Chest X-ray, AP view. Patient: 37 years old, sex F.
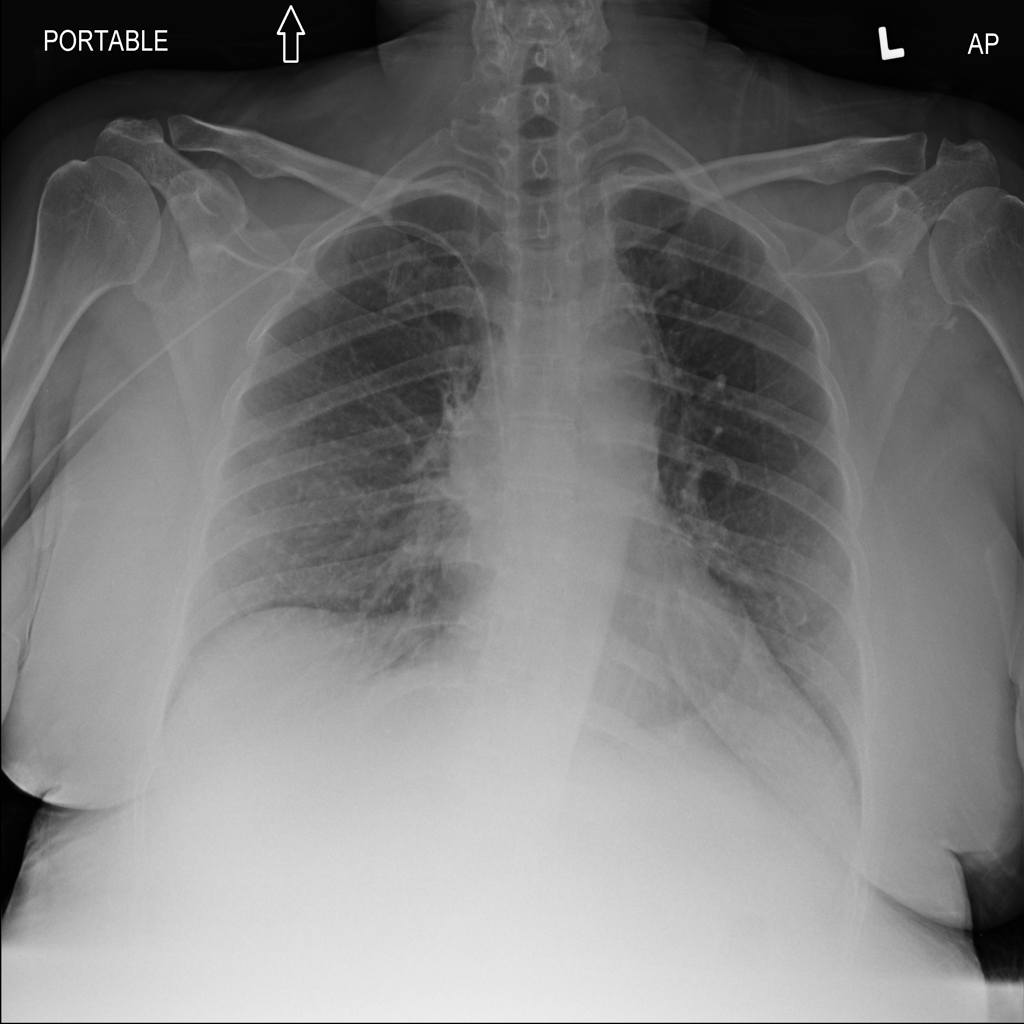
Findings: Pleural_Thickening